Question: I am using iText PDF to create PDF files in android. I need to write the 'Rs' symbol in the PDF.
I have the following code:-
'''
public static final String FONT1 = "/main/assets//PlayfairDisplay-Regular.ttf";
public static final String FONT2 = "/main/assets/PT_Sans-Web-Regular.ttf";
public static final String FONT3 = "/main/assets/FreeSans.ttf";
public static final String RUPEE = "The Rupee character Rs and the Rupee symbol Rs";
'''
These are declared as class variables.
I have a function createPDF() which writes to the PDF document.
I have the following lines of code in the function:-
'''
File pdfFile = new File(filePath);
OutputStream output = new FileOutputStream(pdfFile);
Document document = new Document(PageSize.A4);
PdfWriter.getInstance(document, output);
document.open();
Font f1 = FontFactory.getFont(FONT1, BaseFont.IDENTITY_H, BaseFont.EMBEDDED, 12);
Font f2 = FontFactory.getFont(FONT2, BaseFont.IDENTITY_H, BaseFont.EMBEDDED, 12);
Font f3 = FontFactory.getFont(FONT3, BaseFont.IDENTITY_H, BaseFont.EMBEDDED, 12);
Font f4 = FontFactory.getFont(FONT3, BaseFont.WINANSI, BaseFont.EMBEDDED, 12);
document.add(new Paragraph(RUPEE, f1));
document.add(new Paragraph(RUPEE, f2));
document.add(new Paragraph(RUPEE, f3));
document.add(new Paragraph(RUPEE, f4));
document.close();
'''
However neither the font gets reflected in the PDF nor the Rupee Symbol.
My PDF looks as below:-

I have followed steps using the below links:-
<URL>
and <URL>
I am aware of another similar question on SO:-
<URL>
however this also has not helped me.
Am I doing anything wrong here ? Are my fonts placed in the wrong location?
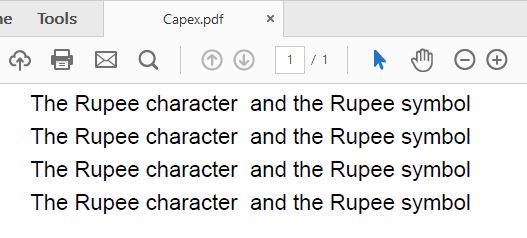
Answer: Try,
Remove all /main/ just keep like assets/PlayfairDisplay-Regular.ttf so on... and in the first font you have // remove that one too and try